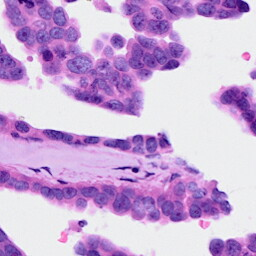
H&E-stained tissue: Ovarian